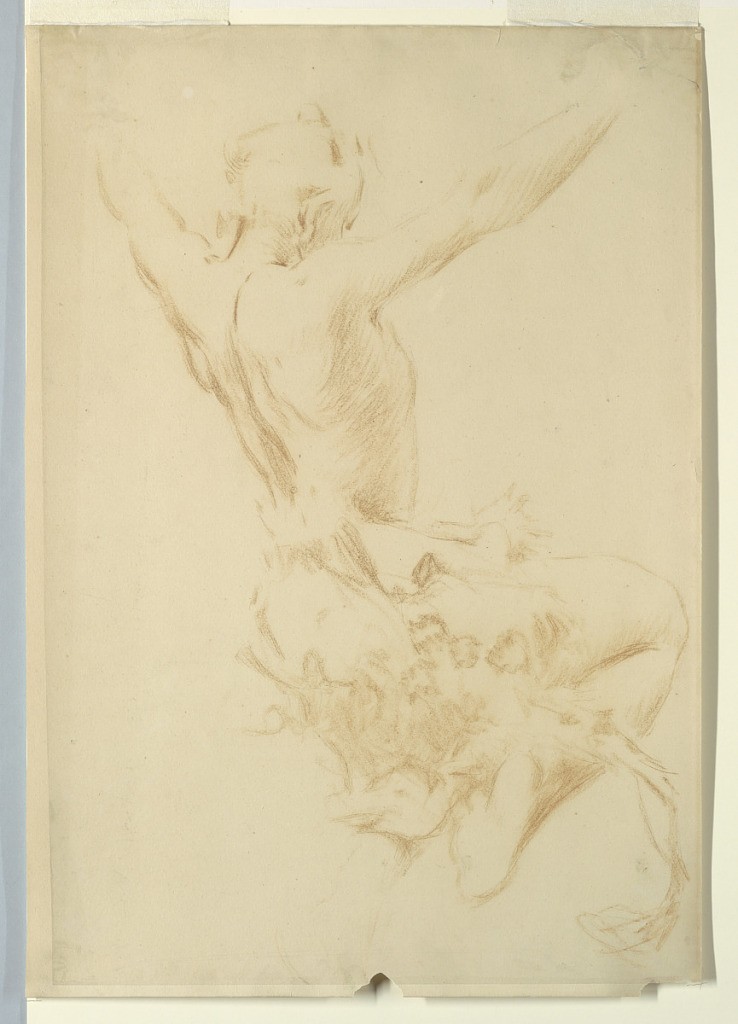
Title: Study for a the maenad, “Vintage Festival,” Mendelssohn Glee Club, New York, NY
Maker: Robert Frederick Blum, American, 1857–1903
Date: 1895–1898
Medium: Black, brown pastel crayon on tracing paper mounted on board
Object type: Drawing
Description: Sketch of a male figure raising both arms. The toes of the left foot and the hands are not shown.